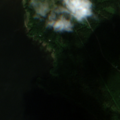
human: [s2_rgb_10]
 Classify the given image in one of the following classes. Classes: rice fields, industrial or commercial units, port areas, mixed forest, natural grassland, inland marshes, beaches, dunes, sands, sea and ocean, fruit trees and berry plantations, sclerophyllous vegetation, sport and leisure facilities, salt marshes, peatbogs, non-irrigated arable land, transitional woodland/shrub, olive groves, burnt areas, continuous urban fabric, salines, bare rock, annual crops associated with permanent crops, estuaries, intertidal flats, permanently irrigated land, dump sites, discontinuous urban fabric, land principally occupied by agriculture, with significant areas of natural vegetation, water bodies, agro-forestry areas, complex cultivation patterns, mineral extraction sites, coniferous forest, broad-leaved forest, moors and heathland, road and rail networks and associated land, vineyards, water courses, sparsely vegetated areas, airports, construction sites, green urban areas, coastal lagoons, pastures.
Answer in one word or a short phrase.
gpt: broad-leaved forest, coniferous forest, mixed forest, water bodies